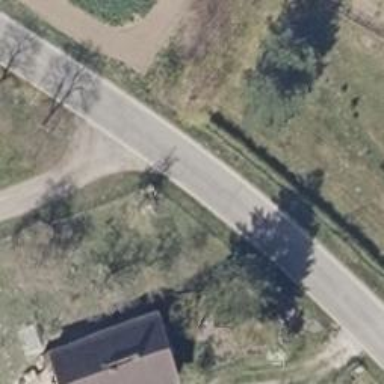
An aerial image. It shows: Secondary road with asphalt surface.